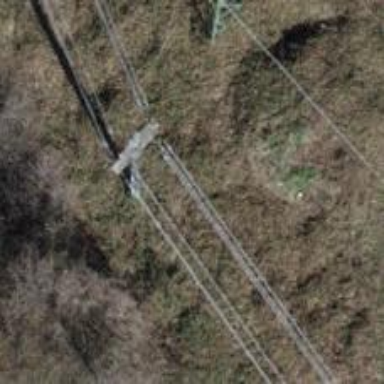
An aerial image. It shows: Power line is depicted.